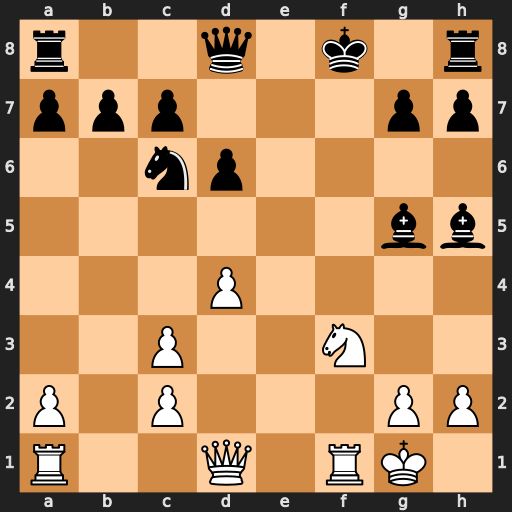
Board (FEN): r2q1k1r/ppp3pp/2np4/6bb/3P4/2P2N2/P1P3PP/R2Q1RK1
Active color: w
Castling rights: -
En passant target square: -
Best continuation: Nxg5+ Kg8 Qxh5